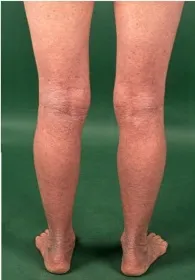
Cutaneous findings. Following. Treatment with dupilumab in patient III.1. SCORAD: SCORing Atopic Dermatitis; Clinical scoring system to evaluate severity of atopic eczema. Interpretation: < 25 mild, 25-60 moderate, 61-103 severe atopic eczema.
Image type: radiology (x_ray)